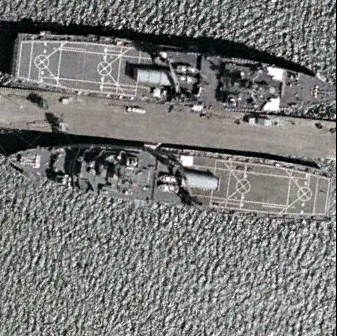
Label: combat